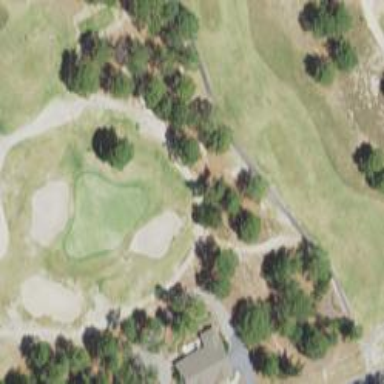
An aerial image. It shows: Path designed for golf carts.